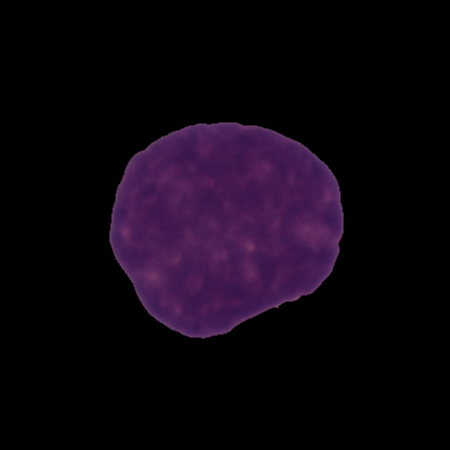
Label: cancer